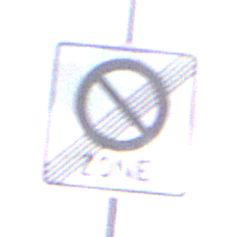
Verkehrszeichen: EndeEingeschraenktesHalteverbotZone
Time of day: MorningAfternoon
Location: Outdoor (Nature)
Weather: Overcast
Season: NotSpecified
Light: Natural